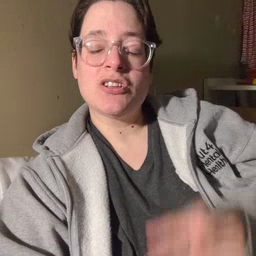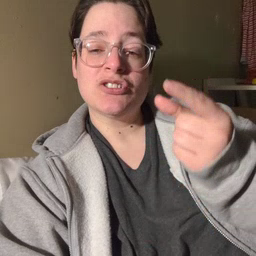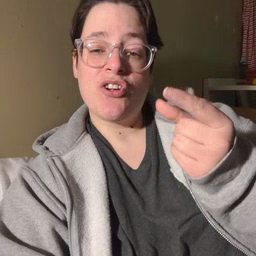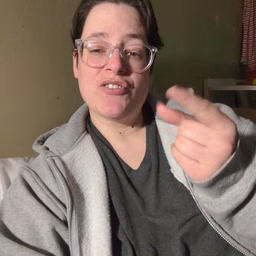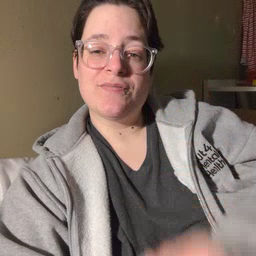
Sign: dog